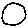
Label: circle